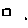
Label: square